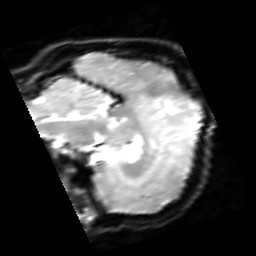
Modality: inplaneT2
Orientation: sagittal
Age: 34
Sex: female
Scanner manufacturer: siemens
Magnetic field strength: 2.894 T
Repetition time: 5 s
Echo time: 0.033 s